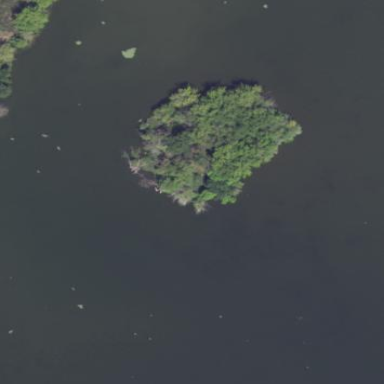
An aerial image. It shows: Islet.